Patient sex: M
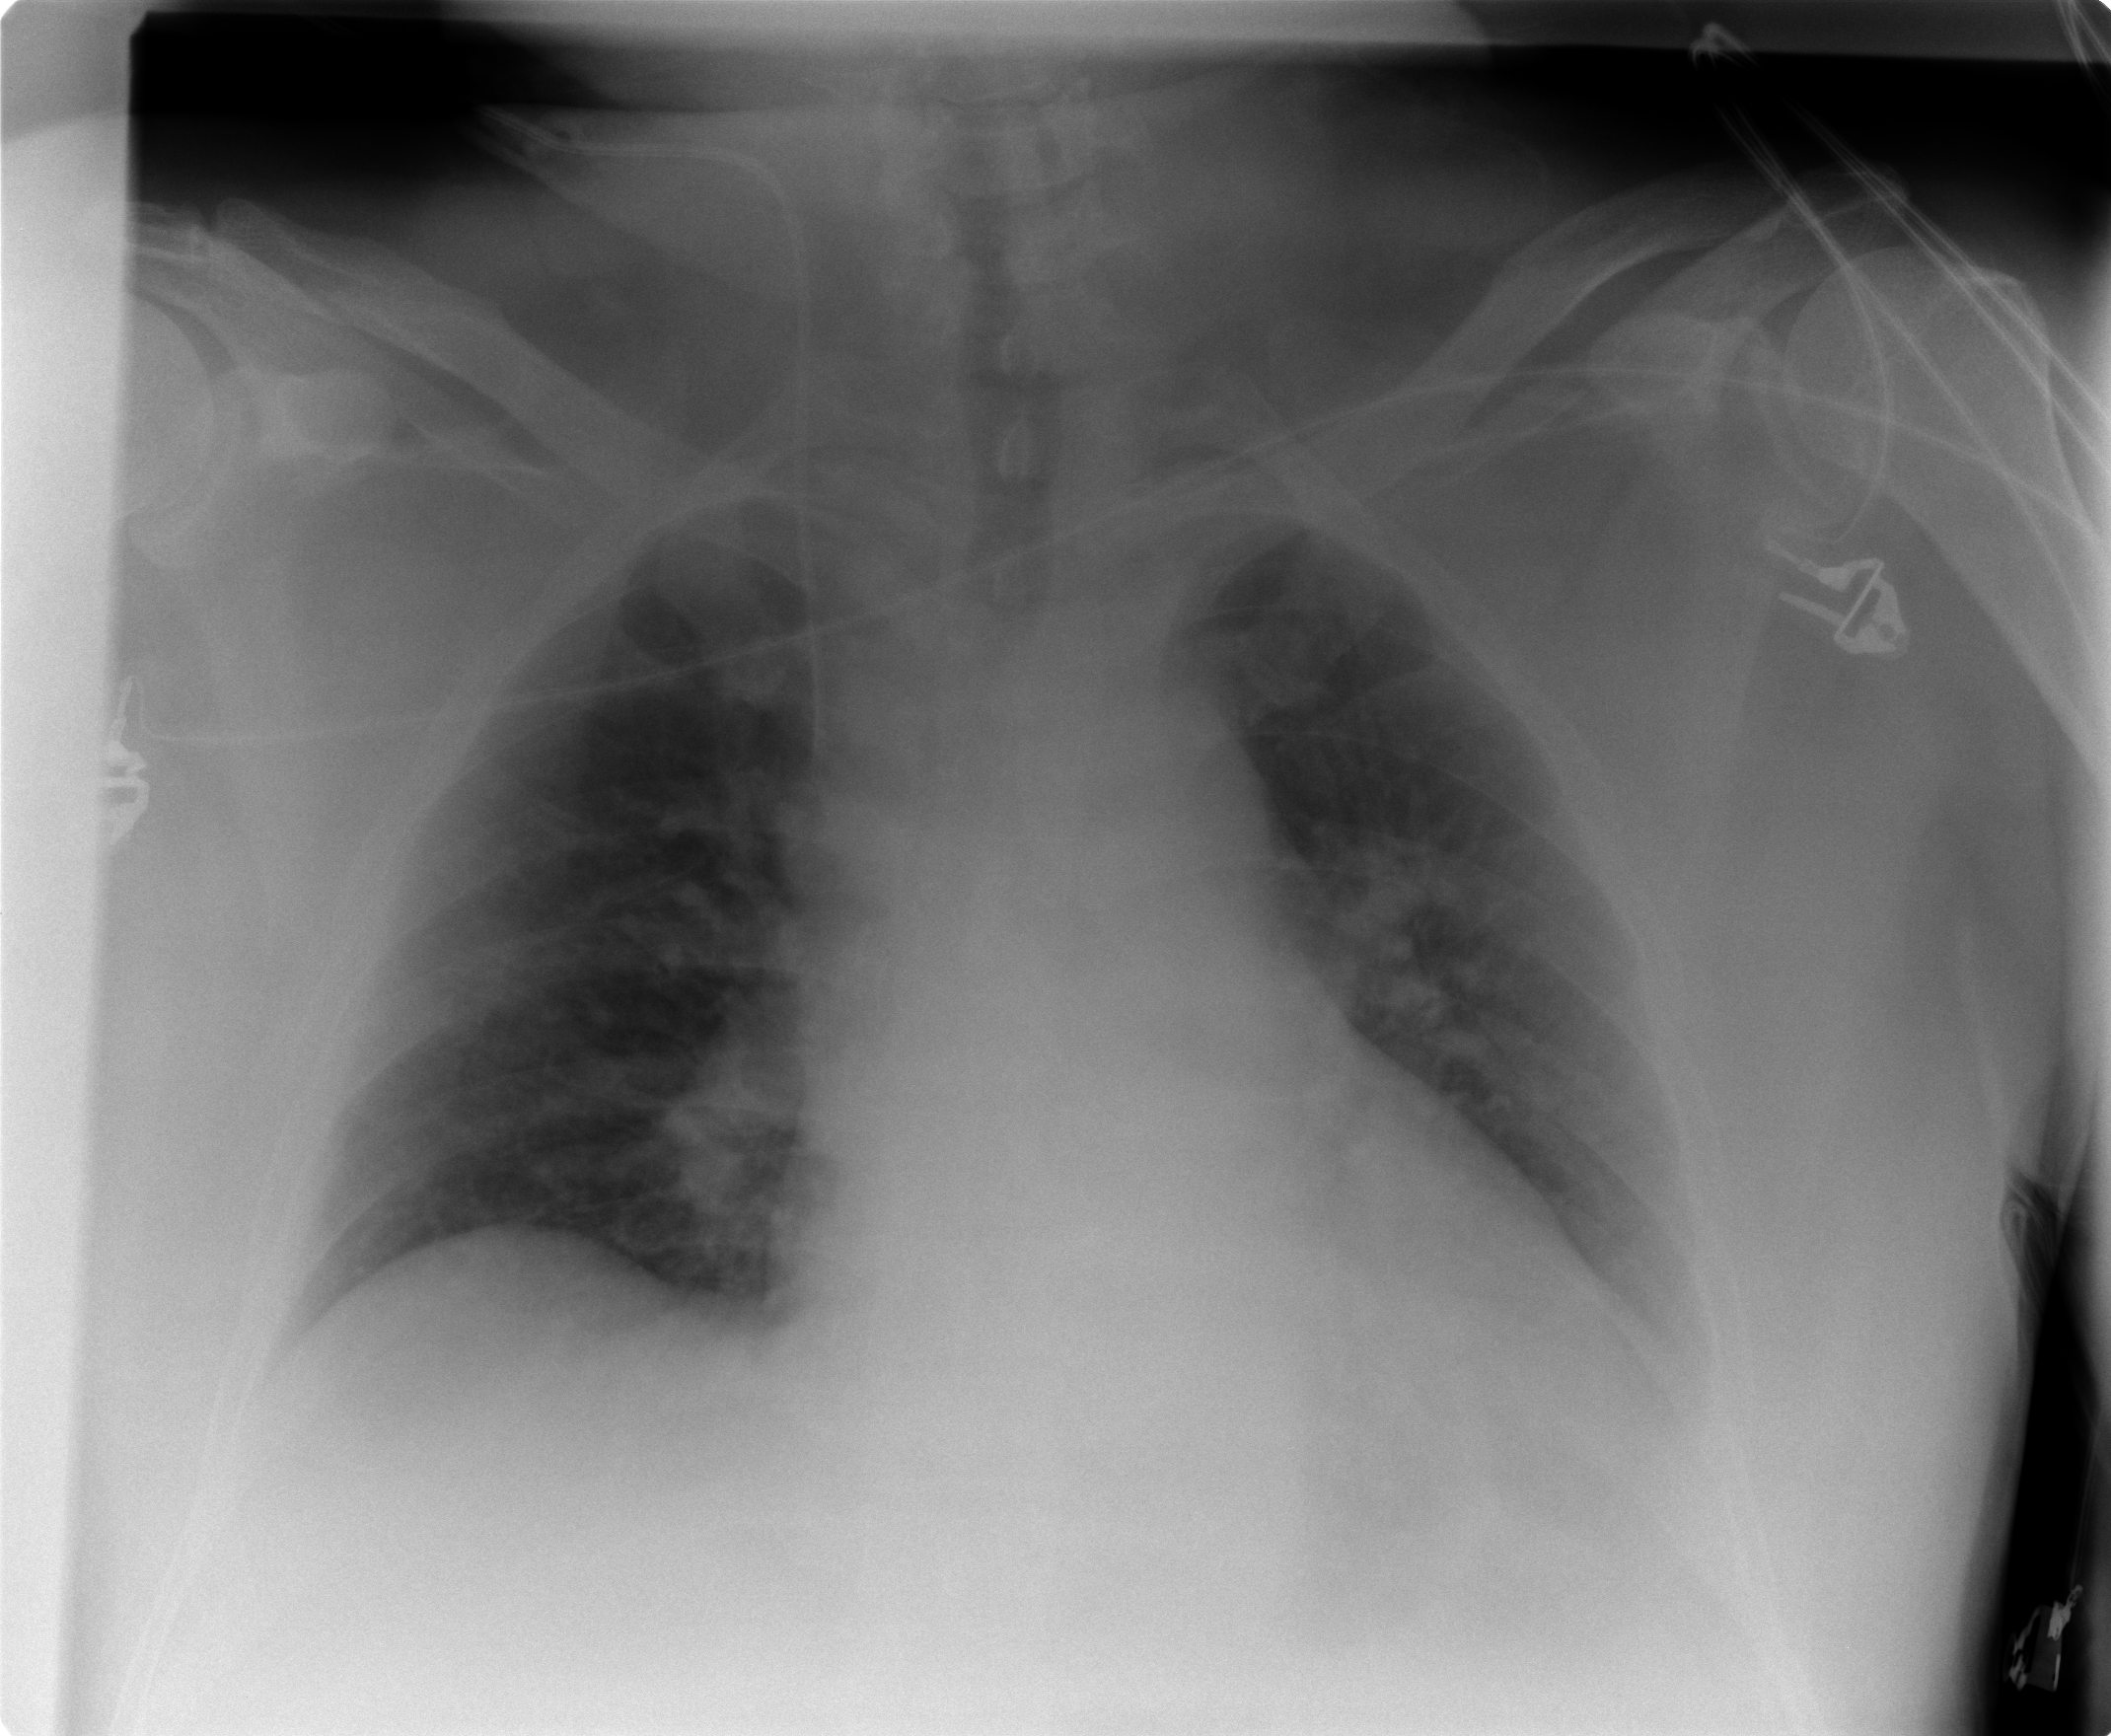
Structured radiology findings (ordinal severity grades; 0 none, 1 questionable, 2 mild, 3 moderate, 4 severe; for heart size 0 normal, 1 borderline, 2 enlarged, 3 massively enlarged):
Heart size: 0
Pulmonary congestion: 2
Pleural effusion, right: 0
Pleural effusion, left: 1
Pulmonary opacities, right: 0
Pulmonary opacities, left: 0
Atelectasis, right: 1
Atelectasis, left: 1